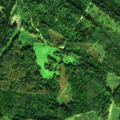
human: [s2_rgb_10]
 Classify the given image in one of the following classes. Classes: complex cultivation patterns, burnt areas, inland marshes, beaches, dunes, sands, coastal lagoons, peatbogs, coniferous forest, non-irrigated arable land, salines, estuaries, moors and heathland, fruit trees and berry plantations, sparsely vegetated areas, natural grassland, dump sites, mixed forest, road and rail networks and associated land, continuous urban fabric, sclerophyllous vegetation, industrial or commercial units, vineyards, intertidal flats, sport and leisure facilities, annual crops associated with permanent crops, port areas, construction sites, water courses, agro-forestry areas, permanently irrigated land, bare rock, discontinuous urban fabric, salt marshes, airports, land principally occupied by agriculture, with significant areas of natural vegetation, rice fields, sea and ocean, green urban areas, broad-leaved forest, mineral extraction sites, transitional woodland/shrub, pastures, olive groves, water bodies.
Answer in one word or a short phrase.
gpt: non-irrigated arable land, mixed forest, transitional woodland/shrub